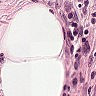
Metastatic tissue present: no